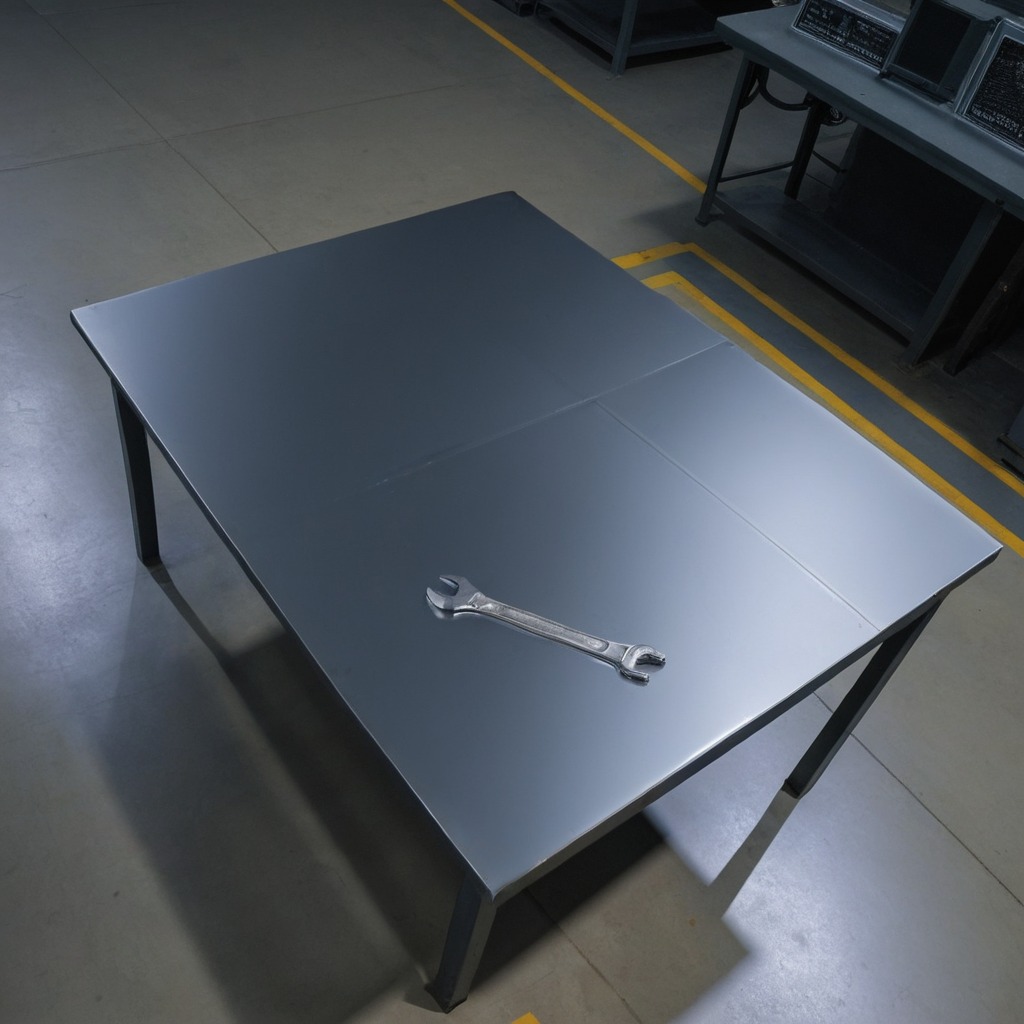
A wrench is lying on the clean empty table in the basement in the evening.